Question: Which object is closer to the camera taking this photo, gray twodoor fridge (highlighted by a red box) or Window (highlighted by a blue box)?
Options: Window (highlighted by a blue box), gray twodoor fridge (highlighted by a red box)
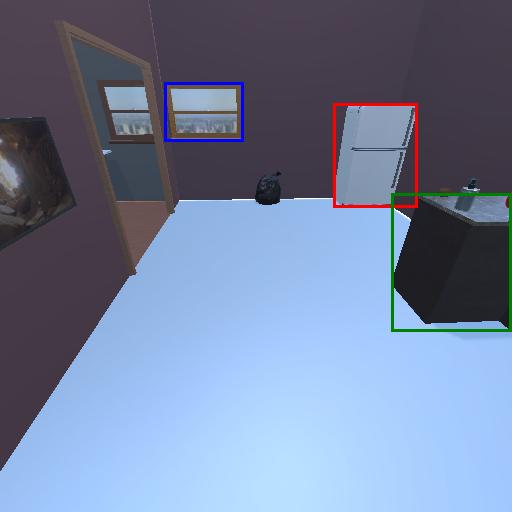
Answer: Window (highlighted by a blue box)